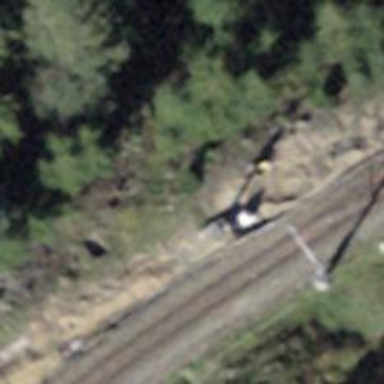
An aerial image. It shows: Railway signal.